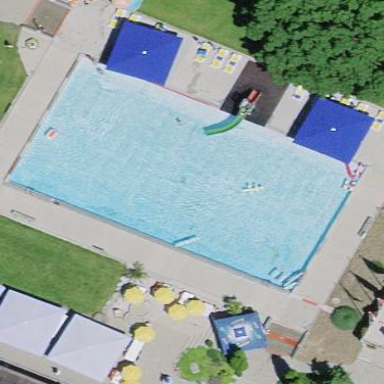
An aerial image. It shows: Outdoor swimming pool area with children's pool.